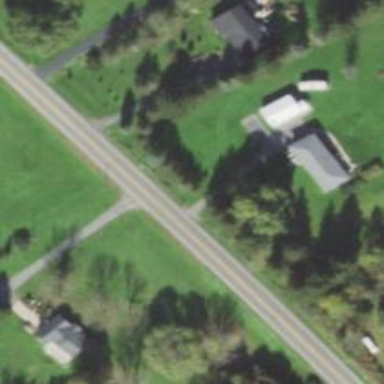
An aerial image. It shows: Driveway leading to service road.